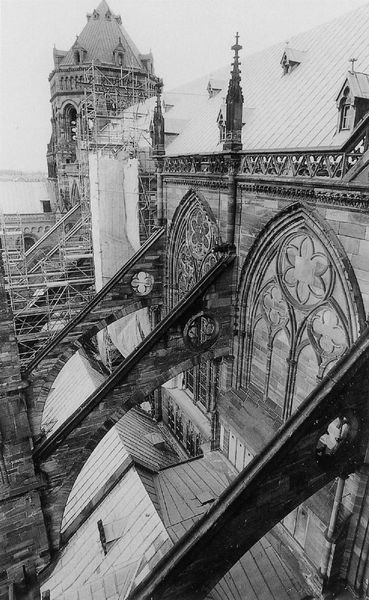
Titel: Straßburger Münster
Standort: Straßburg (EU - F)
Schlagwörter: blumen, fenster, glas, pfeiler, dach, gebäude, architektur, kirche, gotik, turm, bogen, mauer, vogelperspektive, detail, foto, bögen, erker, stütze, gerüst, türmchen, dom, gauben, schwarz weiss, aussenansicht, gotisch, rosette, seitenschiff, streben, baustelle, maßwerk, fialen, strebepfeiler, köln, fiale, restauration, restaurierung, strebebögen, plane, sechspass, reparatur